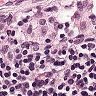
Metastatic tissue present: no